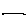
Label: line